九年级 · 度量几何学
如图, $\odot O$ 的弦 $C D$ 交直径 $A B$ 于 $E, O D=D E, C E: D E=3: 5$, 若 $O E=5$,则 $C D$ 的长为 ( )

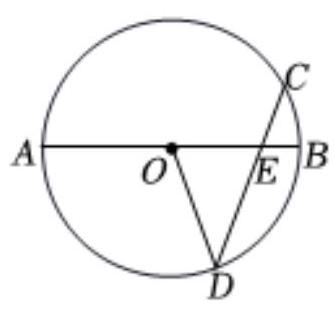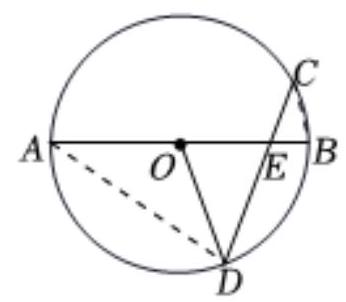
A. $4 \sqrt{10}$

B. $4 \sqrt{5}$

C. $3 \sqrt{10}$

D. $3 \sqrt{5}$

答案: A
解析: 解: 连接 $A D, C B$.

$\because C E: D E=3: 5$,

$\therefore$ 可以假设 $C E=3 k, D E=5 k$,

$\because O D=D E$,

$\therefore O A=O D=O B=5 k$,

$\therefore A E=O A+O E=5 k+5, \quad B E=O B-O E=5 k-5$,

$\because \angle A=\angle C, \angle A D E=\angle B$,

$\therefore \triangle A E D \backsim \triangle C E B$,

$\therefore \frac{A E}{C E}=\frac{D E}{E B}$,

$\therefore A E \cdot E B=C E \cdot D E$,

$\therefore(5 k+5)(5 k-5)=3 k \times 5 k$,

$\therefore k=\frac{\sqrt{10}}{2}$ (负根已经舍去),

$\therefore C D=8 k=4 \sqrt{10}$.

故选: A.

连接 $A D, B C$, 设 $C E=3 k, D E=5 k$, 利用相似三角形的性质构建方程求解

本题考查垂径定理, 相似三角形的判定和性质等知识, 解题的关键是学会利用参数构建方程解决问题.